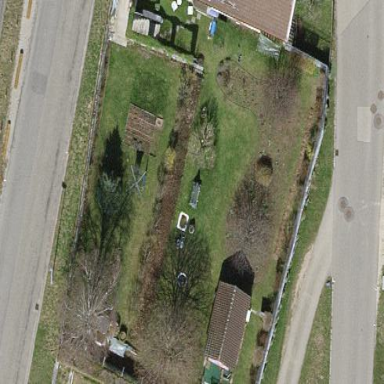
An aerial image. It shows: Residential garden.